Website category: university
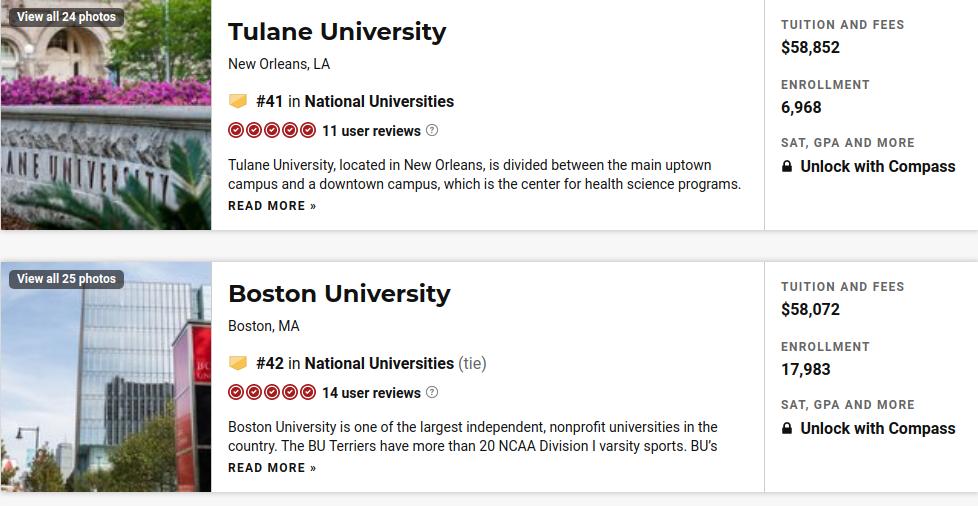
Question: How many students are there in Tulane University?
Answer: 6,968

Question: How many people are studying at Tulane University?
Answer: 6,968

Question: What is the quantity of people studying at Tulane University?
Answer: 6,968

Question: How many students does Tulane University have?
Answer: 6,968

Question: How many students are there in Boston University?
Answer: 17,983

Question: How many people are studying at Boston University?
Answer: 17,983

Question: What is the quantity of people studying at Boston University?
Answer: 17,983

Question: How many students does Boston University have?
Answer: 17,983

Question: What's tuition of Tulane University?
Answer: $58,852

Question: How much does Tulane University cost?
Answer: $58,852

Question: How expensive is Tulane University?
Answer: $58,852

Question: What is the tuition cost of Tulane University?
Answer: $58,852

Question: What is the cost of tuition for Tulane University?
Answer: $58,852

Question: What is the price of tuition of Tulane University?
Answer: $58,852

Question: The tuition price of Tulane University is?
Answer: $58,852

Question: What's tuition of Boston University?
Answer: $58,072

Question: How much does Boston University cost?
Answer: $58,072

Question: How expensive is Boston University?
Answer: $58,072

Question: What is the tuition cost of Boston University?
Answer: $58,072

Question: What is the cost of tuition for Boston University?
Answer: $58,072

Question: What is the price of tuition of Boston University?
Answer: $58,072

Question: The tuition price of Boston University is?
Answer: $58,072

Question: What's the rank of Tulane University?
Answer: #41

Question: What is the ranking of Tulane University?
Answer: #41

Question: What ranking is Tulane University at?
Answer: #41

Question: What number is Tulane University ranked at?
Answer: #41

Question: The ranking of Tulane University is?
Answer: #41

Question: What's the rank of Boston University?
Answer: #42

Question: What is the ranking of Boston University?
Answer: #42

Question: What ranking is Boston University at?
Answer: #42

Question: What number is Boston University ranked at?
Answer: #42

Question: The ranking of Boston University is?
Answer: #42

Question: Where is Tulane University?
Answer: New Orleans, LA

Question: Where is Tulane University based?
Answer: New Orleans, LA

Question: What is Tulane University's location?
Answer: New Orleans, LA

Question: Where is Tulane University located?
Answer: New Orleans, LA

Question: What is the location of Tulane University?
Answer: New Orleans, LA

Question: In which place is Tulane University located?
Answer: New Orleans, LA

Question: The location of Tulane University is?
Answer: New Orleans, LA

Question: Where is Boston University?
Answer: Boston, MA

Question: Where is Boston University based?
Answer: Boston, MA

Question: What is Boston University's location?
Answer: Boston, MA

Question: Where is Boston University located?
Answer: Boston, MA

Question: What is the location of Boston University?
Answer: Boston, MA

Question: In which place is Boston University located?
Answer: Boston, MA

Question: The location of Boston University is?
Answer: Boston, MA

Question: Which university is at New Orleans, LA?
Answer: Tulane University

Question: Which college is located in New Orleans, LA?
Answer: Tulane University

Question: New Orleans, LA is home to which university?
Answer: Tulane University

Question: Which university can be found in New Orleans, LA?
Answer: Tulane University

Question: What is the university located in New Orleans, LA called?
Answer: Tulane University

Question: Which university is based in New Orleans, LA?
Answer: Tulane University

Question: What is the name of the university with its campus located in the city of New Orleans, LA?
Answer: Tulane University

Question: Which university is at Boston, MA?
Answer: Boston University

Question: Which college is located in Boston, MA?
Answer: Boston University

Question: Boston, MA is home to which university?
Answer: Boston University

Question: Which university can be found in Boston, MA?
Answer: Boston University

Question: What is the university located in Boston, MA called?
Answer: Boston University

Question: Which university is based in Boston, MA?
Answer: Boston University

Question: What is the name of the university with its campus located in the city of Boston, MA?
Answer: Boston University

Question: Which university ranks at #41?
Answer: Tulane University

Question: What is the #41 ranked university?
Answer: Tulane University

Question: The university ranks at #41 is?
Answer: Tulane University

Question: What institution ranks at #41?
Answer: Tulane University